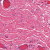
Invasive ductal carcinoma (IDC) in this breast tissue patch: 0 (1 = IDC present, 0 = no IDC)